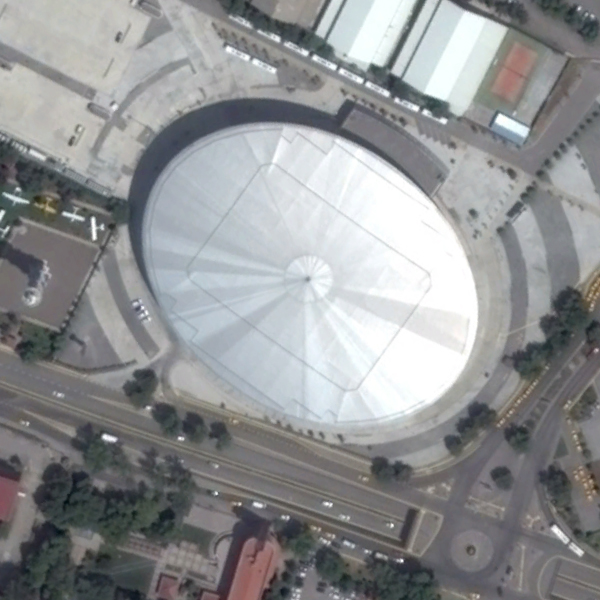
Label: Center